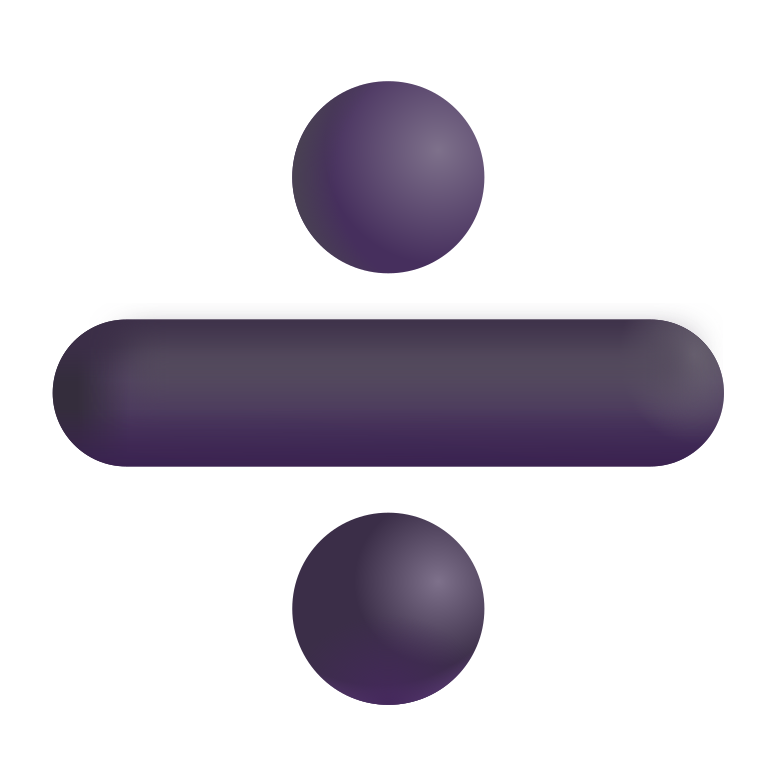
divide color